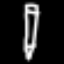
Label: pencil